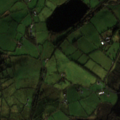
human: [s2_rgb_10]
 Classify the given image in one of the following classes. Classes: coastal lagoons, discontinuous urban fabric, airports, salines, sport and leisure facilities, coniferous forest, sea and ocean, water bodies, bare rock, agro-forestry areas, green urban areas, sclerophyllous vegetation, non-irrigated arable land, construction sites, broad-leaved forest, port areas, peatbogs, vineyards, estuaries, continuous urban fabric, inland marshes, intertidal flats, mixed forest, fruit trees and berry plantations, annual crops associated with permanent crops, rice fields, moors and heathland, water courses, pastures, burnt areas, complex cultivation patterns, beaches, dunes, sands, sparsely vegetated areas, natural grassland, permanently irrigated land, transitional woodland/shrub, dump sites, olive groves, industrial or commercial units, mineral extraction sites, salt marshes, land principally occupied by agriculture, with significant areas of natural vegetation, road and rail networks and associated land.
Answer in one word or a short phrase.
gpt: pastures